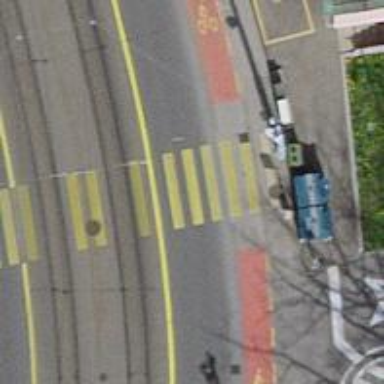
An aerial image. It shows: Crossing with traffic signals.